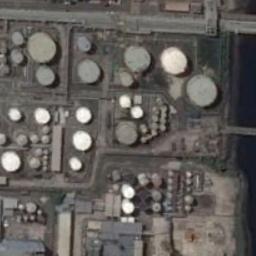
Label: storage tanks